Question: In python, im loading in a gif with PIL. I extract the first frame, modify it, and put it back. I save the modified gif with the following code
'''
imgs[0].save('C:\etc\test.gif',
save_all=True,
append_images=imgs[1:],
duration=10,
loop=0)
'''
Where imgs is an array of images that makes up the gif, and duration is the delay between frames in milliseconds. I'd like to make the duration value the same as the original gif, but im unsure how to extract either the total duration of a gif or the frames displayed per second.
As far as im aware, the header file of gifs does not provide any fps information.
Does anyone know how i could get the correct value for duration?
Thanks in advance
Edit: Example of gif as requested:

Retrived from <URL>.
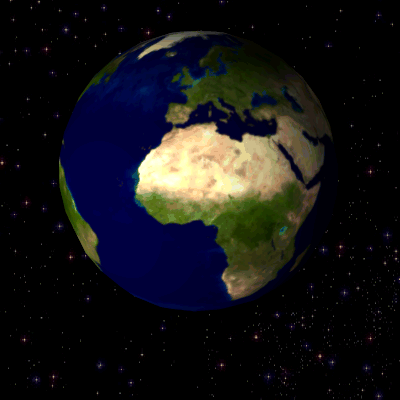
Answer: In GIF files, each frame has its own duration. So there is no general fps for a GIF file. The way <URL> is by providing an 'info' dict that gives the 'duration' of the current frame. You could use 'seek' and 'tell' to iterate through the frames and calculate the total duration.
Here is an example program that calculates the average frames per second for a GIF file.
'''
import os
from PIL import Image
FILENAME = os.path.join(os.path.dirname(__file__),
'Rotating_earth_(large).gif')
def get_avg_fps(PIL_Image_object):
""" Returns the average framerate of a PIL Image object """
PIL_Image_object.seek(0)
frames = duration = 0
while True:
try:
frames += 1
duration += PIL_Image_object.info['duration']
PIL_Image_object.seek(PIL_Image_object.tell() + 1)
except EOFError:
return frames / duration * 1000
return None
def main():
img_obj = Image.open(FILENAME)
print(f"Average fps: {get_avg_fps(img_obj)}")
if __name__ == '__main__':
main()
'''
If you assume that the 'duration' is equal for all frames, you can just do:
'''
print(1000 / Image.open(FILENAME).info['duration'])
'''